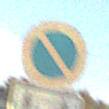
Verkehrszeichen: EingeschraenktesHalteverbot
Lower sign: CarsharingfahrzeugeFrei
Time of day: SunriseSunset
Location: Outdoor (Nature)
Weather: PartlyCloudy
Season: NotSpecified
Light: Natural